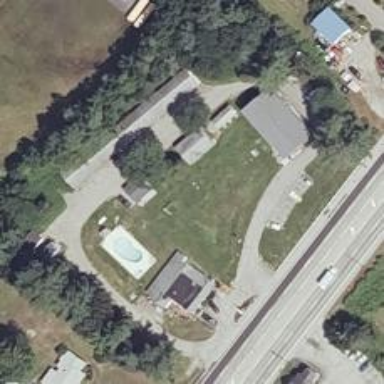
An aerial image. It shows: Commercial area with motel catering to tourists.